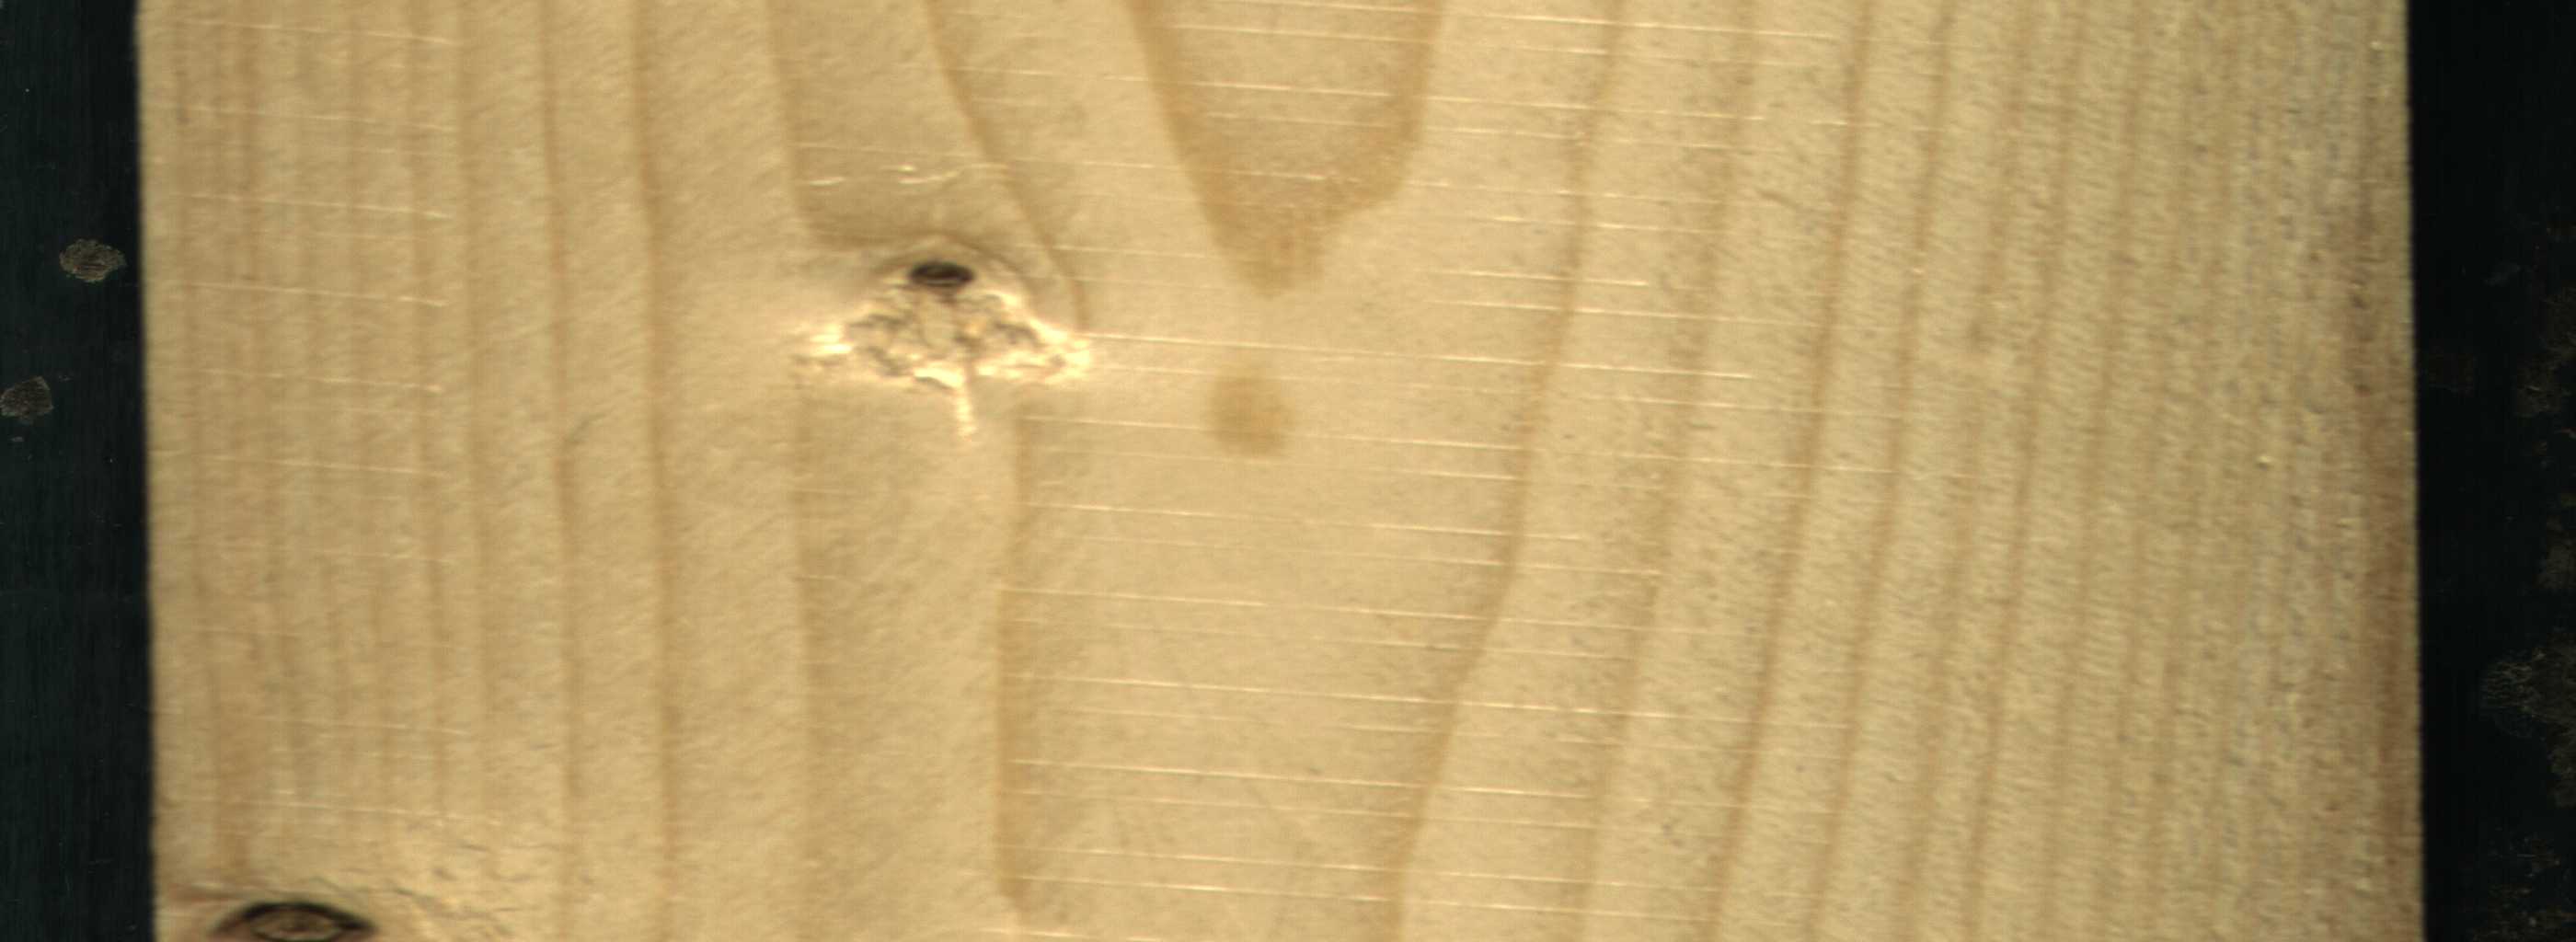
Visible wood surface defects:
Dead_Knot
Dead_Knot